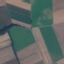
Land use / land cover class: AnnualCrop